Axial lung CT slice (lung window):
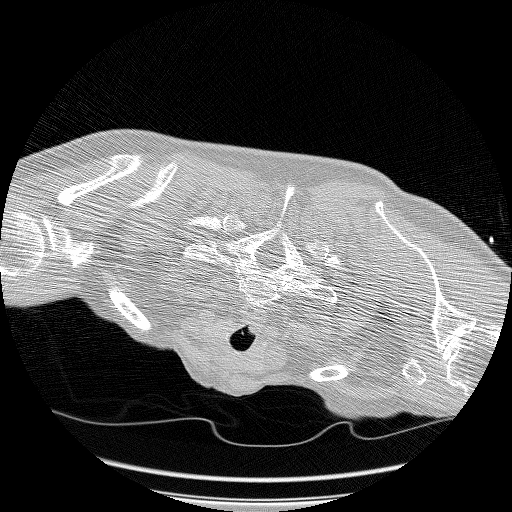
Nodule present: no